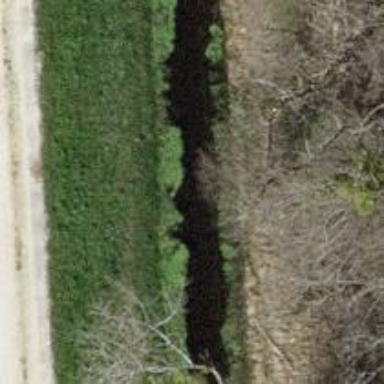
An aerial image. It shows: Canal.